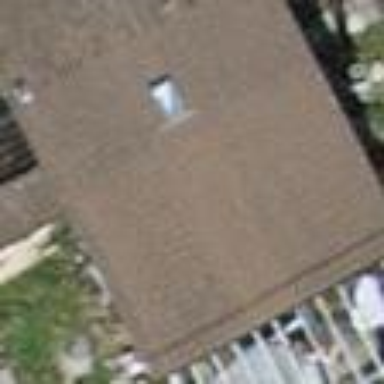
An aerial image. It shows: Building with tiled roof.